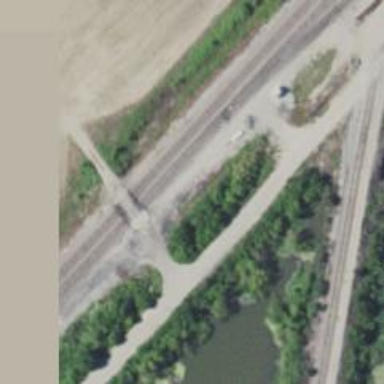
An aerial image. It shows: Railroad crossover.